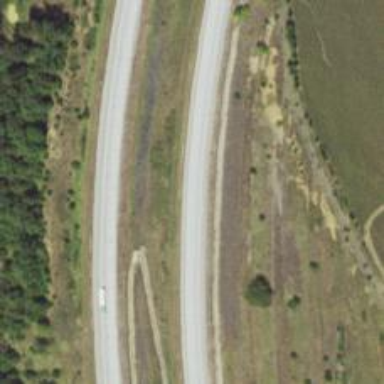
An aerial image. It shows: Motorway.